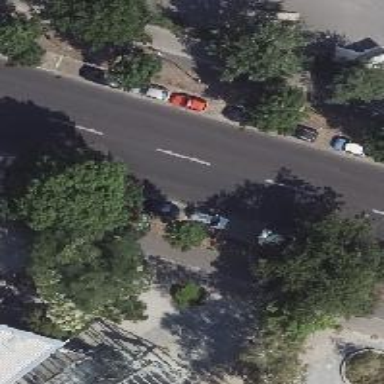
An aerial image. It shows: Parking available on the street side.